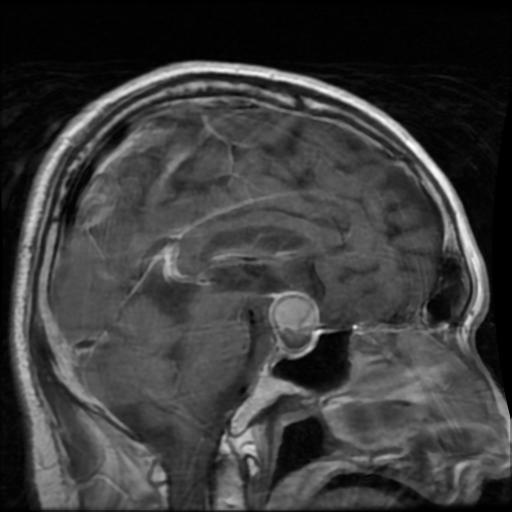
Label: pituitary